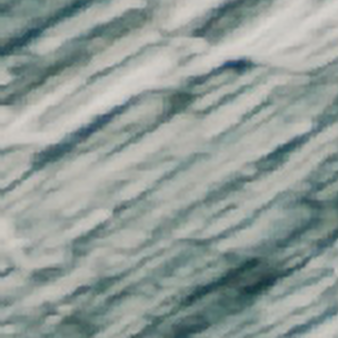
Label: other